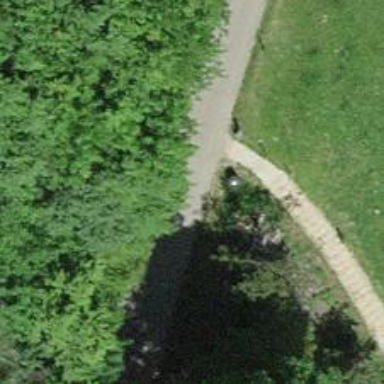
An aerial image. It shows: Set of steps on the road.